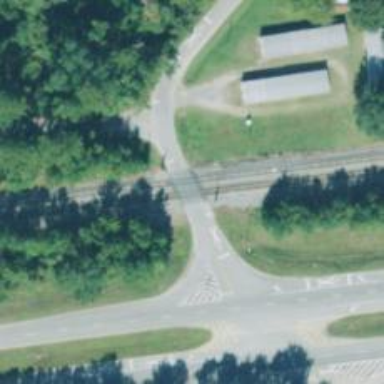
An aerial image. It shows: Level crossing with lights at the railway.